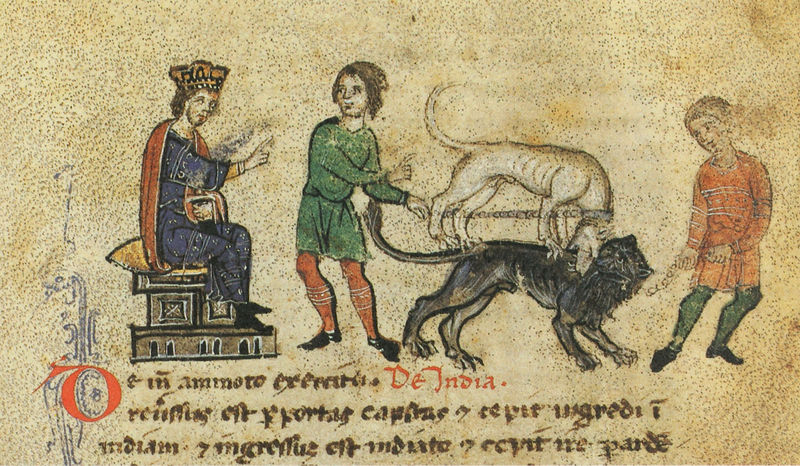
Titel: Alexanderroman
Institution: Leipzig, Stadtbibliothek
Schlagwörter: blau, kampf, mann, umhang, grün, männer, schwarz, zeichnung, hund, rot, gericht, hose, böse, diener, gewand, blatt, gotik, krone, mähne, schwanz, schrift, papier, sitz, schuhe, leine, kette, französisch, romantik, kissen, könig, thron, verzierung, buch, rippen, seite, hass, illustration, schwert, text, buchstaben, verziert, löwe, hatz, indien, tatzen, knecht, klauen, latein, panther, india, kampf richter